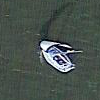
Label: civil